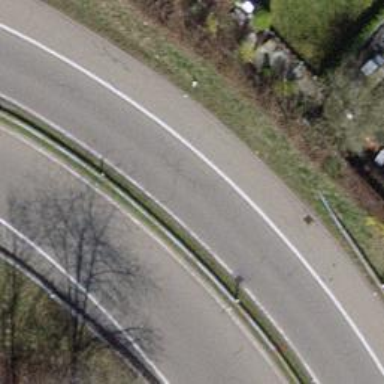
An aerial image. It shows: Asphalt motorway link.